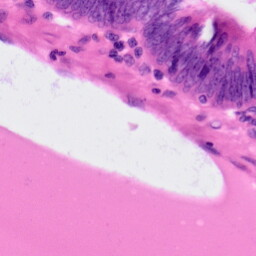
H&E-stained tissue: Colon